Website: ulta-beauty
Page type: billing-address
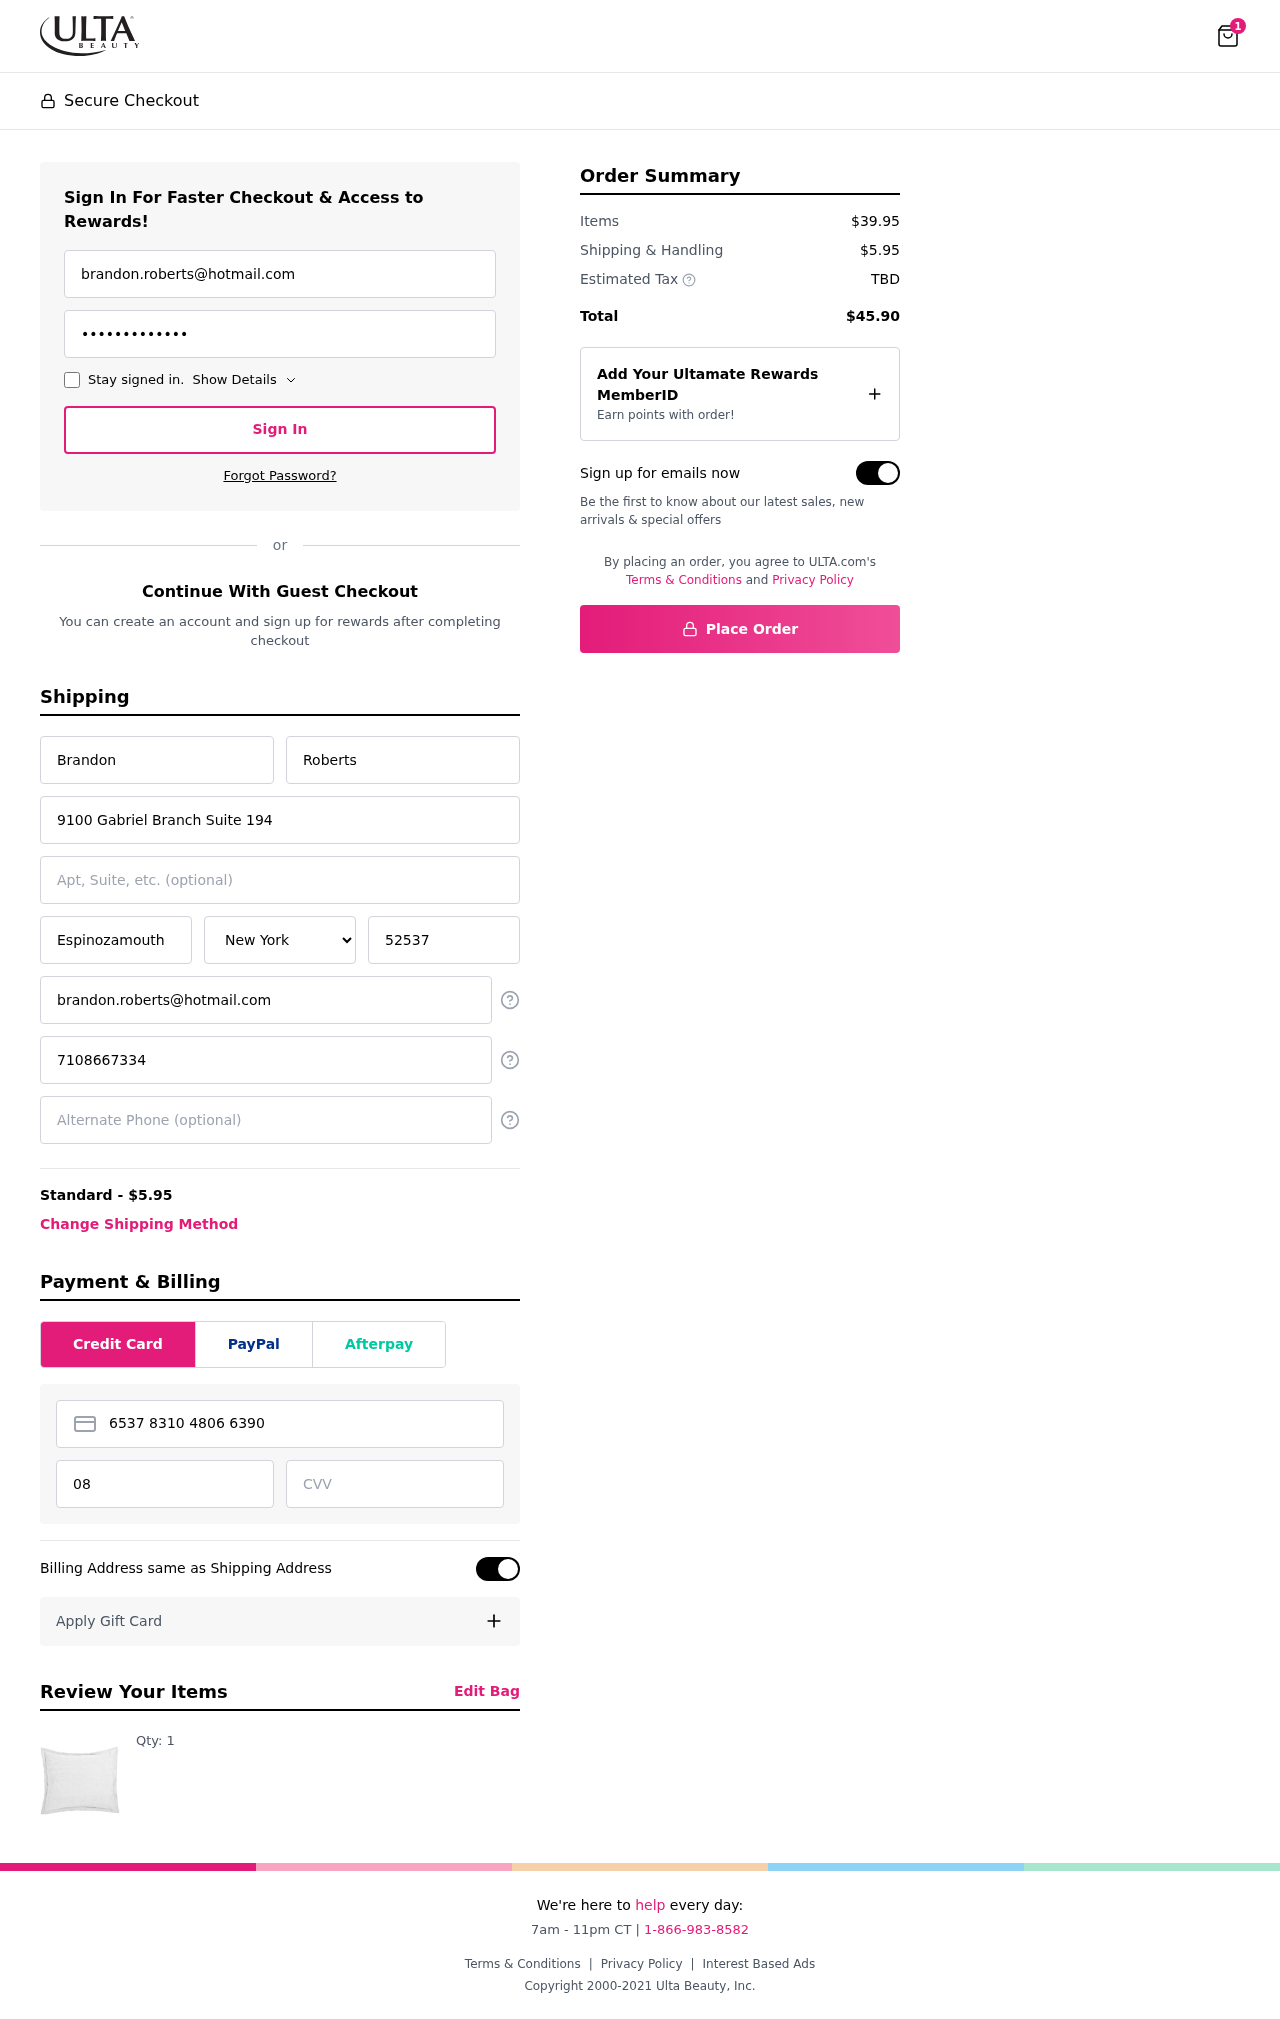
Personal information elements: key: PII_STATE
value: New York
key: PII_EMAIL
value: brandon.roberts@hotmail.com
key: PII_FIRSTNAME
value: Brandon
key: PII_LASTNAME
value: Roberts
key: PII_STREET
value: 9100 Gabriel Branch Suite 194
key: PII_CITY
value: Espinozamouth
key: PII_POSTCODE
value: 52537
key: PII_PHONE
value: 7108667334
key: PII_CARD_NUMBER
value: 6537 8310 4806 6390
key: PII_CARD_EXPIRY
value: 08/28
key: PII_CARD_CVV
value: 119
Product elements: key: PRODUCT1_QUANTITY
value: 1
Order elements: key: ORDER_NUM_ITEMS
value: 1
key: ORDER_SHIPPING_COST
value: $5.95
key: ORDER_SUBTOTAL
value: $39.95
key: ORDER_TOTAL
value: $45.90